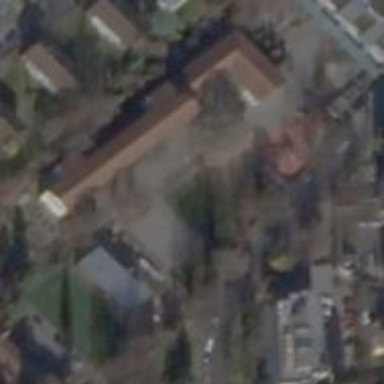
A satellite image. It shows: School.